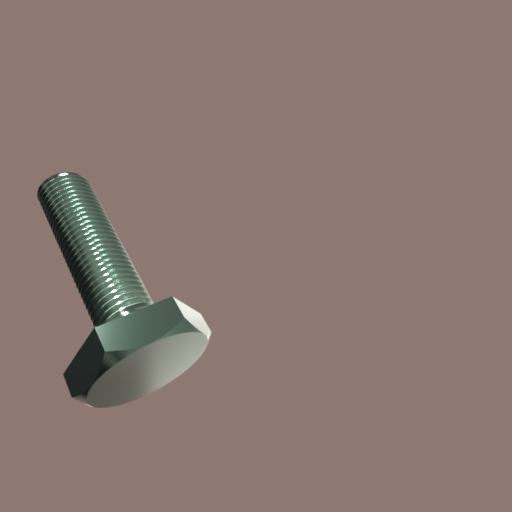
Label: bolt